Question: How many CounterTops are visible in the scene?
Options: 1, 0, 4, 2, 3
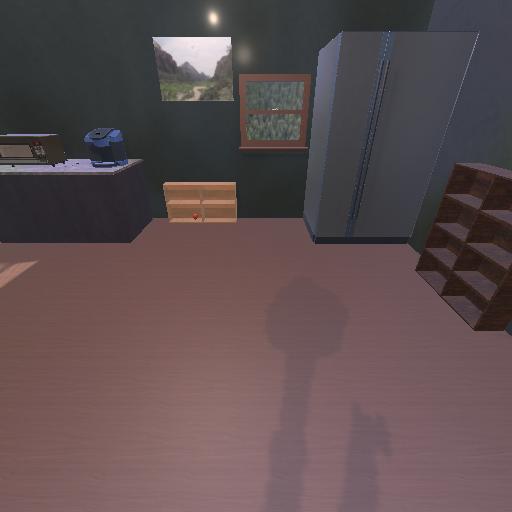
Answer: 1